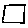
Label: square